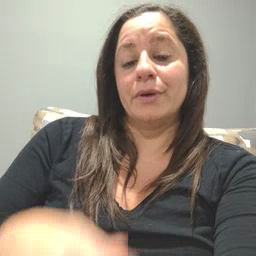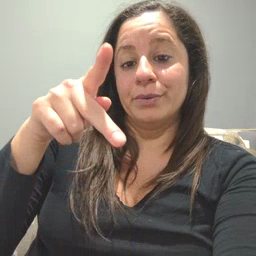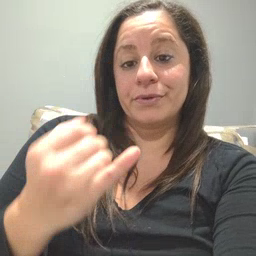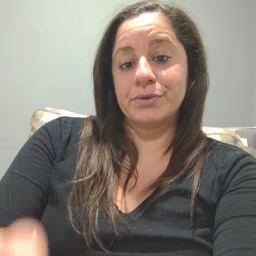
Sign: pajamas